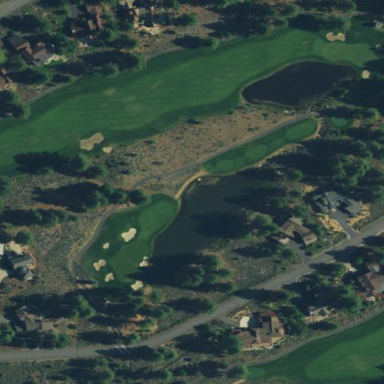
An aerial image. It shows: Golf fairway surrounded by grass.